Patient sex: M
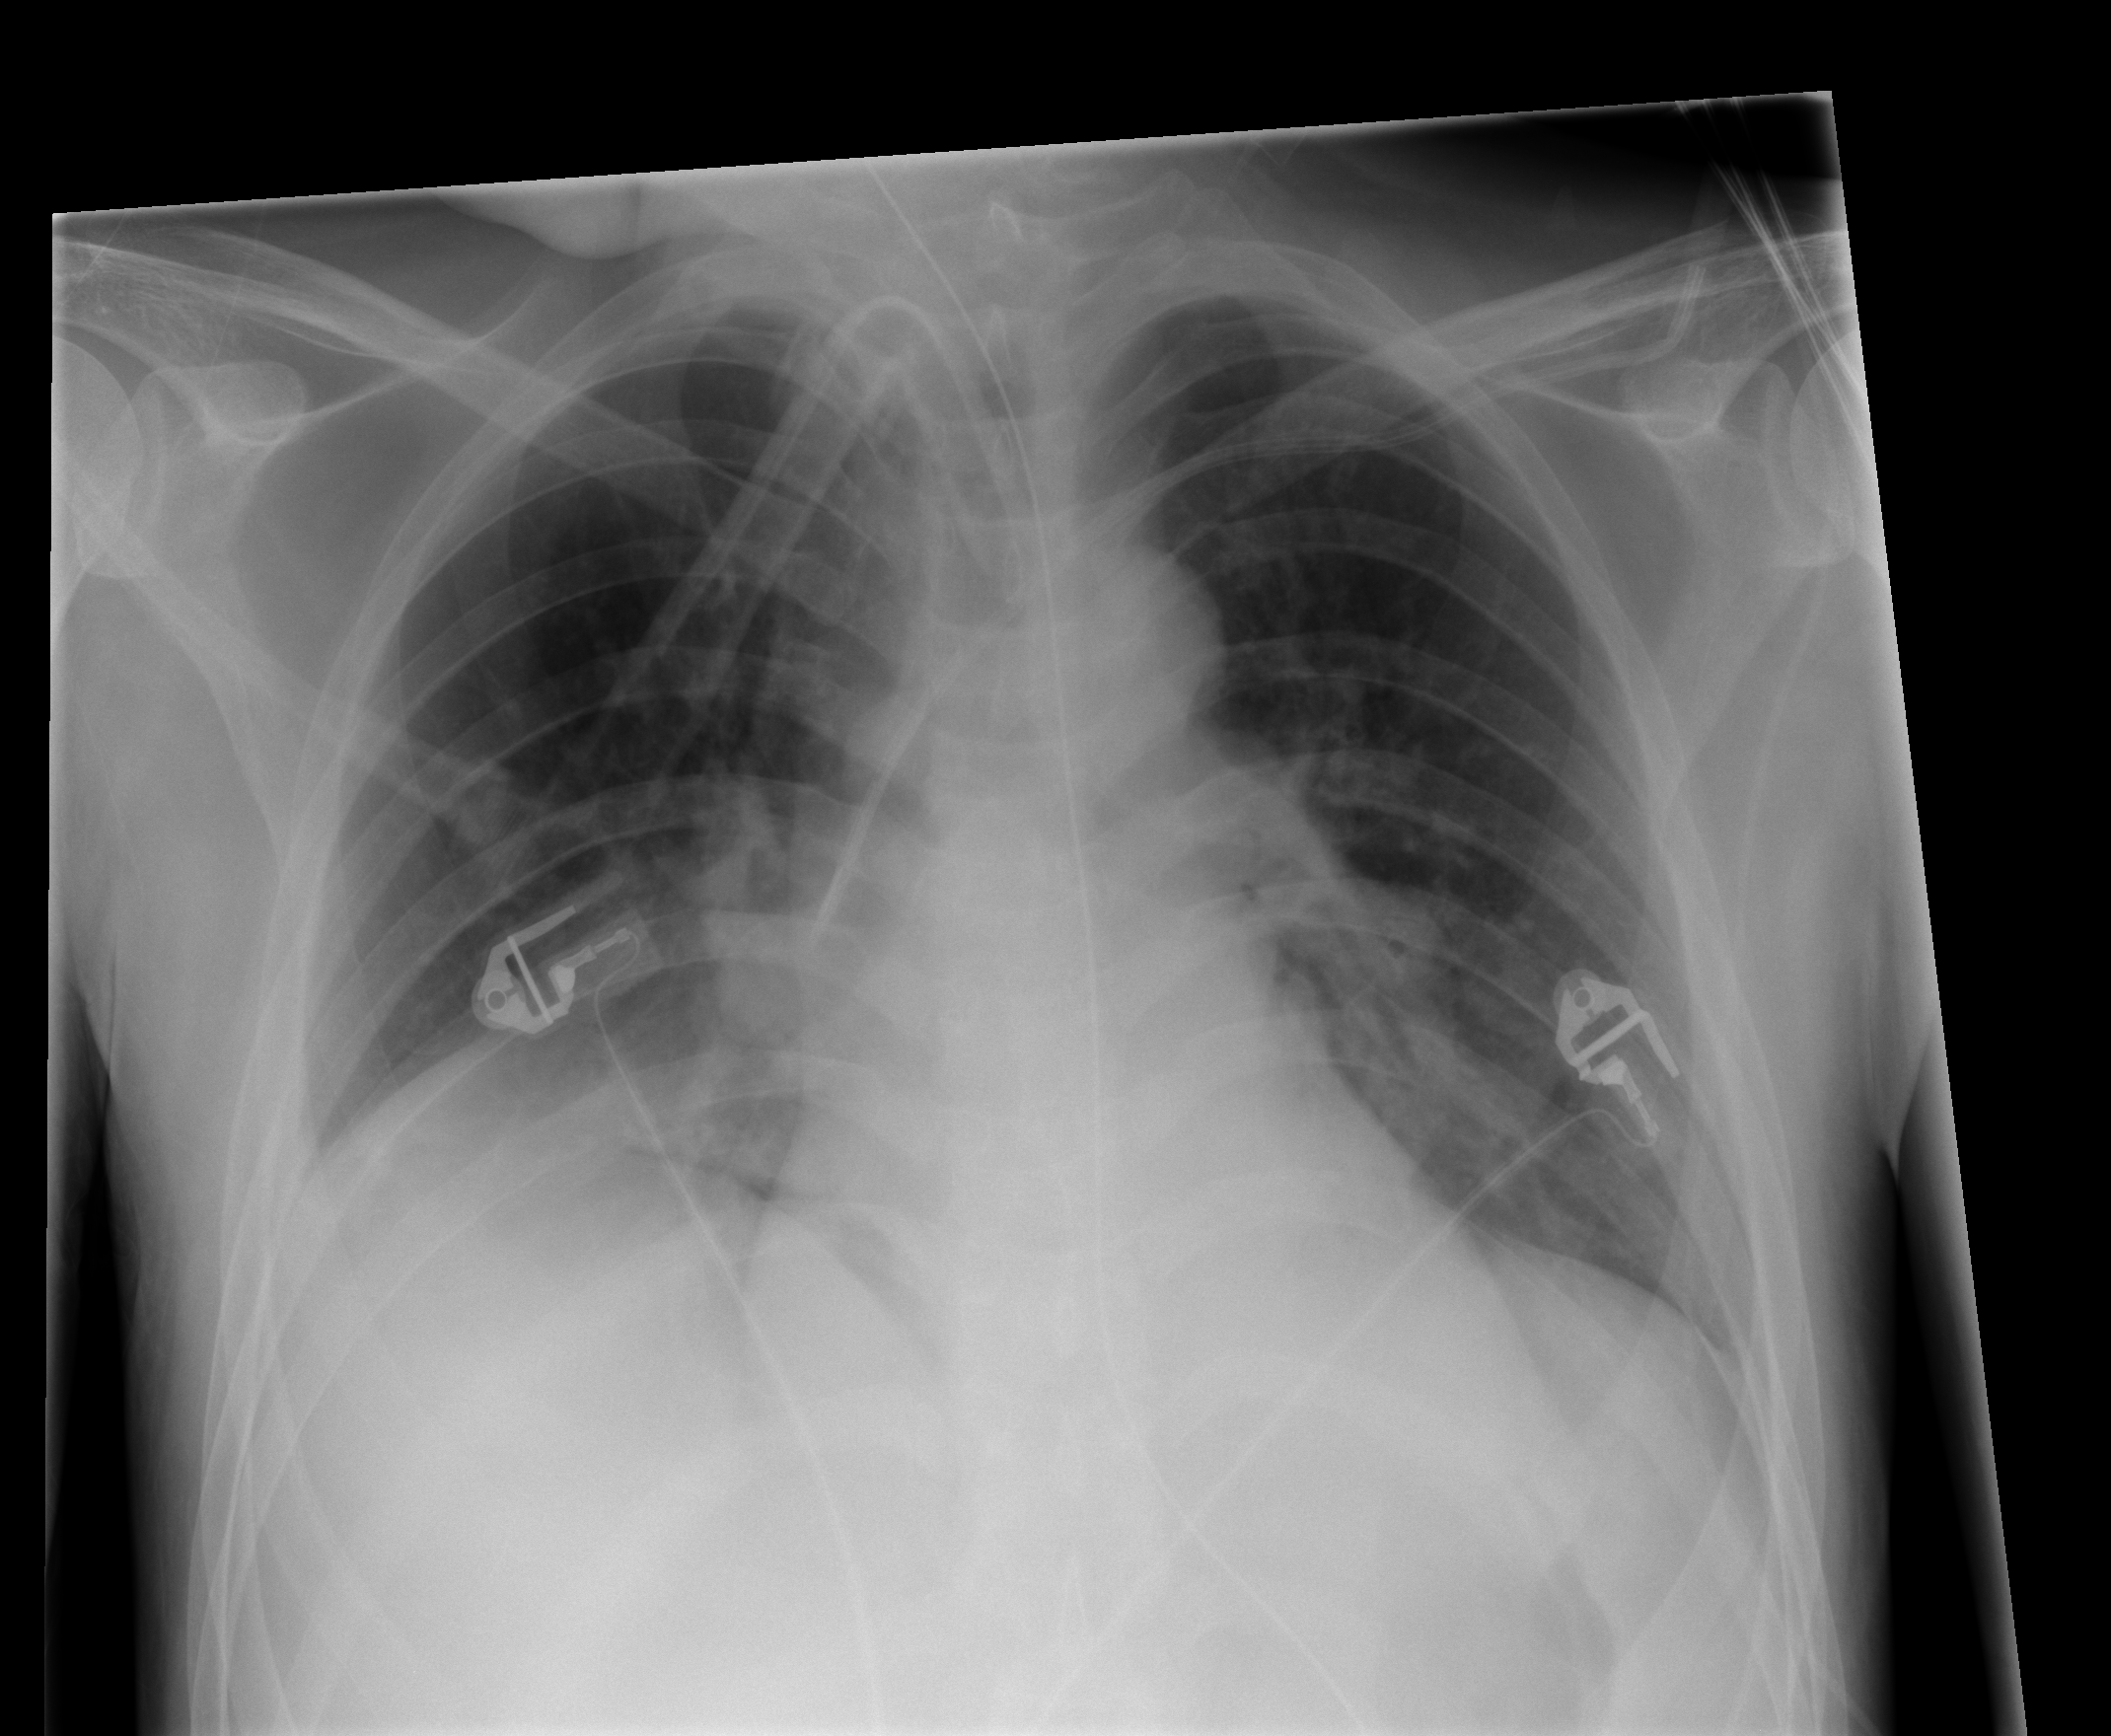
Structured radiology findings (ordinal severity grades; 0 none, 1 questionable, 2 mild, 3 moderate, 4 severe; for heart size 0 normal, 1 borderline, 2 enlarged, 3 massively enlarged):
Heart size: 0
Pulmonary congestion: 0
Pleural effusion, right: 1
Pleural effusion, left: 0
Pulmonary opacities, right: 1
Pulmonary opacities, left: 0
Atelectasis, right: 3
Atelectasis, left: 2